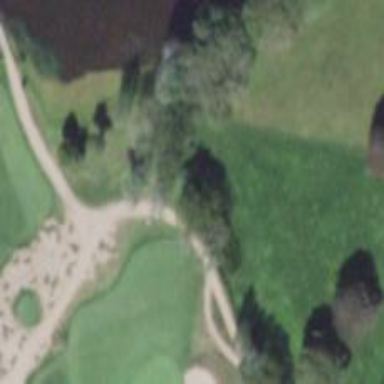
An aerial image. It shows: Rough area on grassy golf course.